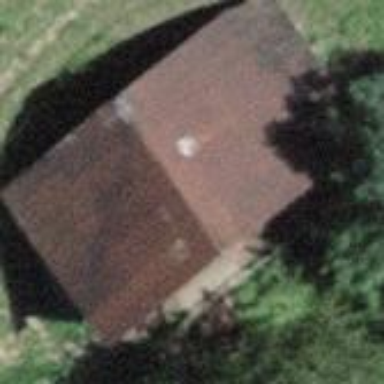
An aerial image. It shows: Rural barn.